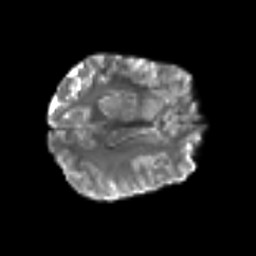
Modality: T2w
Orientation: axial
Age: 50
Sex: male
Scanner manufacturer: siemens
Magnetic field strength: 3 T
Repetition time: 6.1 s
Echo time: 0.101 s